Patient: sex M, age 23
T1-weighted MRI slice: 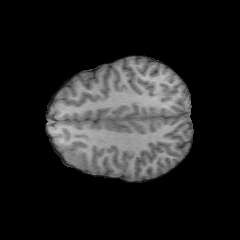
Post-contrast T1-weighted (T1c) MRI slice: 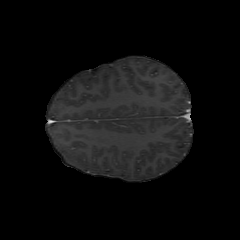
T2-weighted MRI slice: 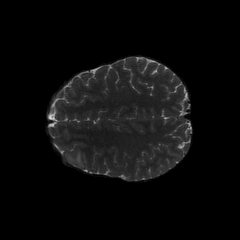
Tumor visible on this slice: yes
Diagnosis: Oligodendroglioma, IDH-mutant, 1p/19q-codeleted
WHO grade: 2